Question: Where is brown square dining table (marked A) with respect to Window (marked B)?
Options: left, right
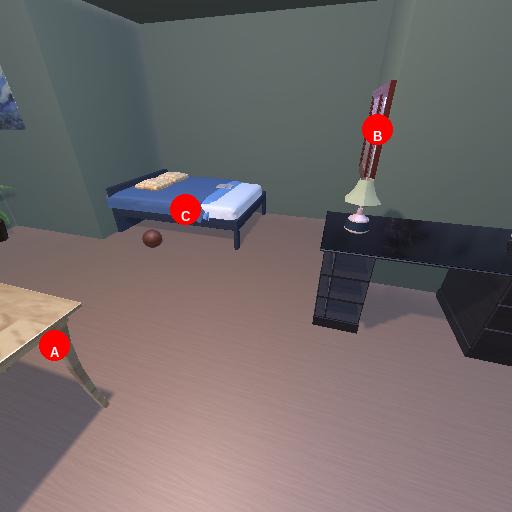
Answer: left